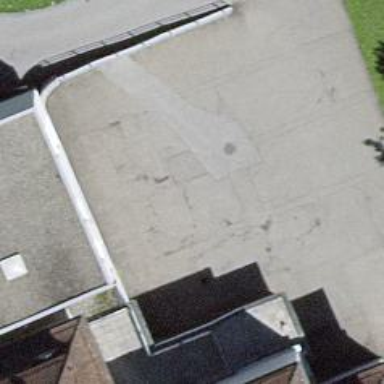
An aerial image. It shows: Parking area with surface.